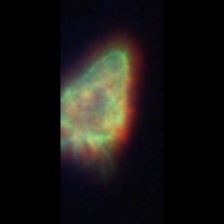
Taxon: Ciliates
Group: Other